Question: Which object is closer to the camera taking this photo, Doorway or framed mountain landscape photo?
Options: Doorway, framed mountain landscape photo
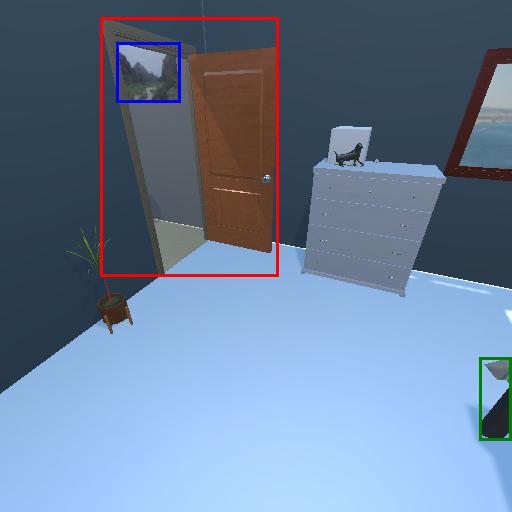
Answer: Doorway